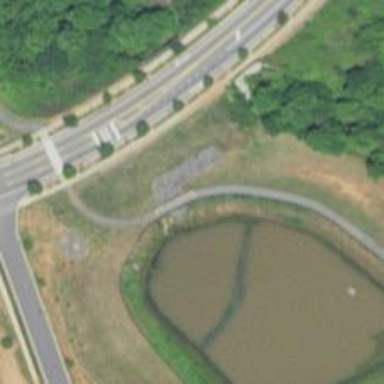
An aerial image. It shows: Excellent cycleway on asphalt bridge.